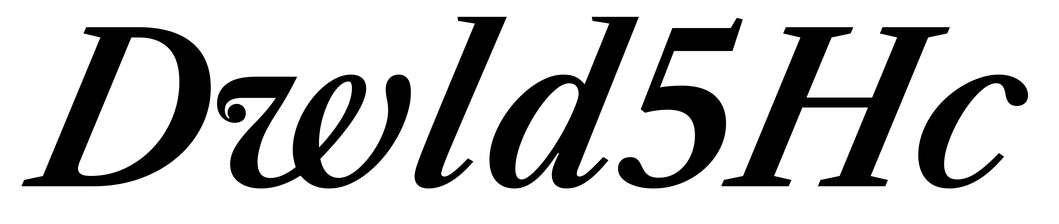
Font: LibreCaslonText-Italic_SemiBold_Italic